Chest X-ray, AP view. Patient: 70 years old, sex M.
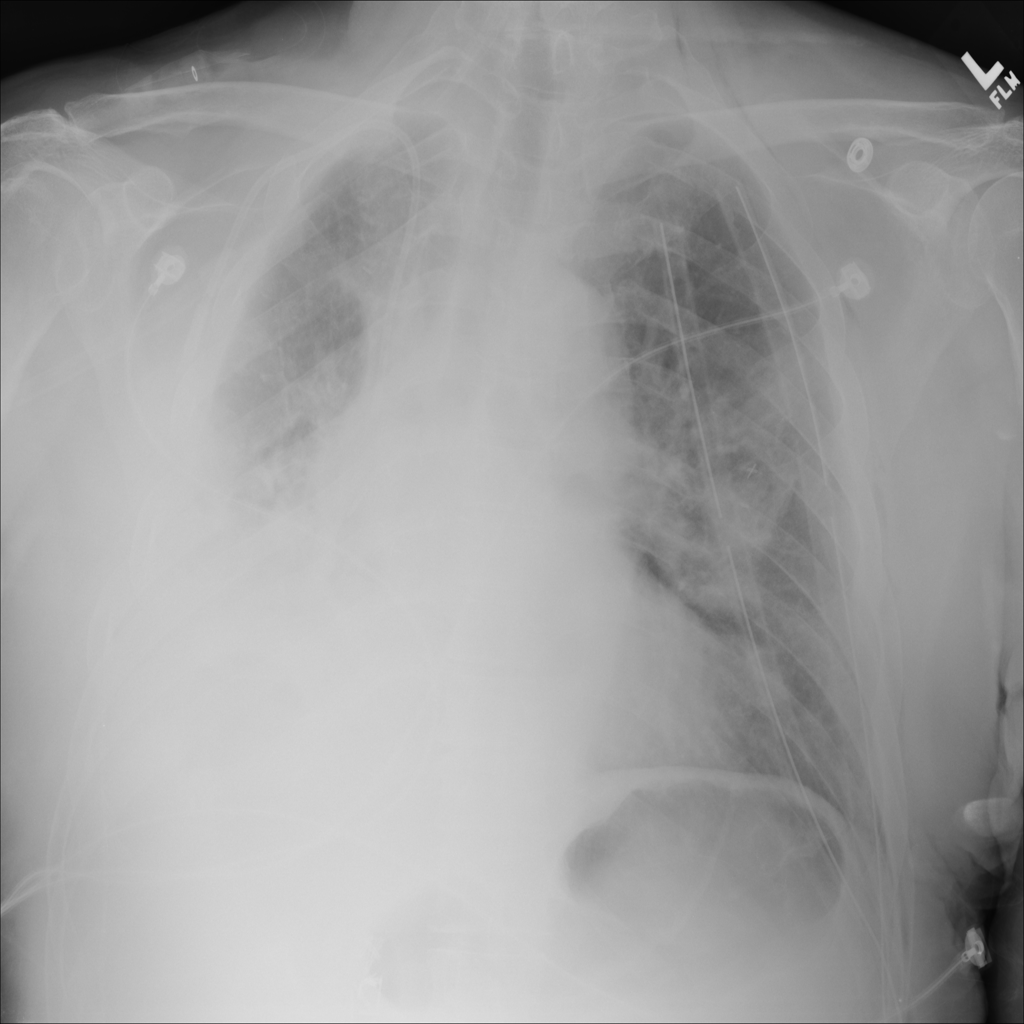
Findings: No Finding